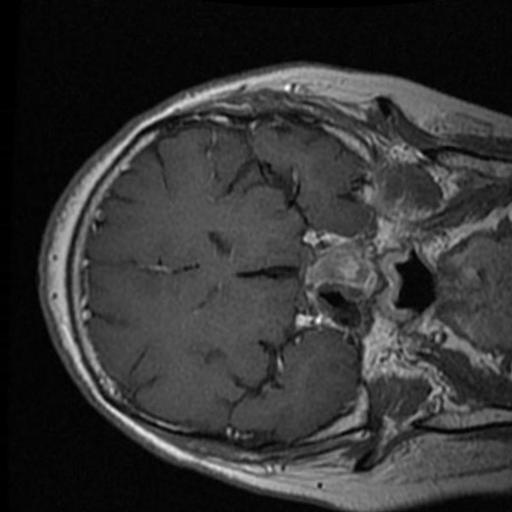
Label: brain_tumor